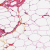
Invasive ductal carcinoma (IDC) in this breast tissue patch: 0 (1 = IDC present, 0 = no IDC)